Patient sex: M
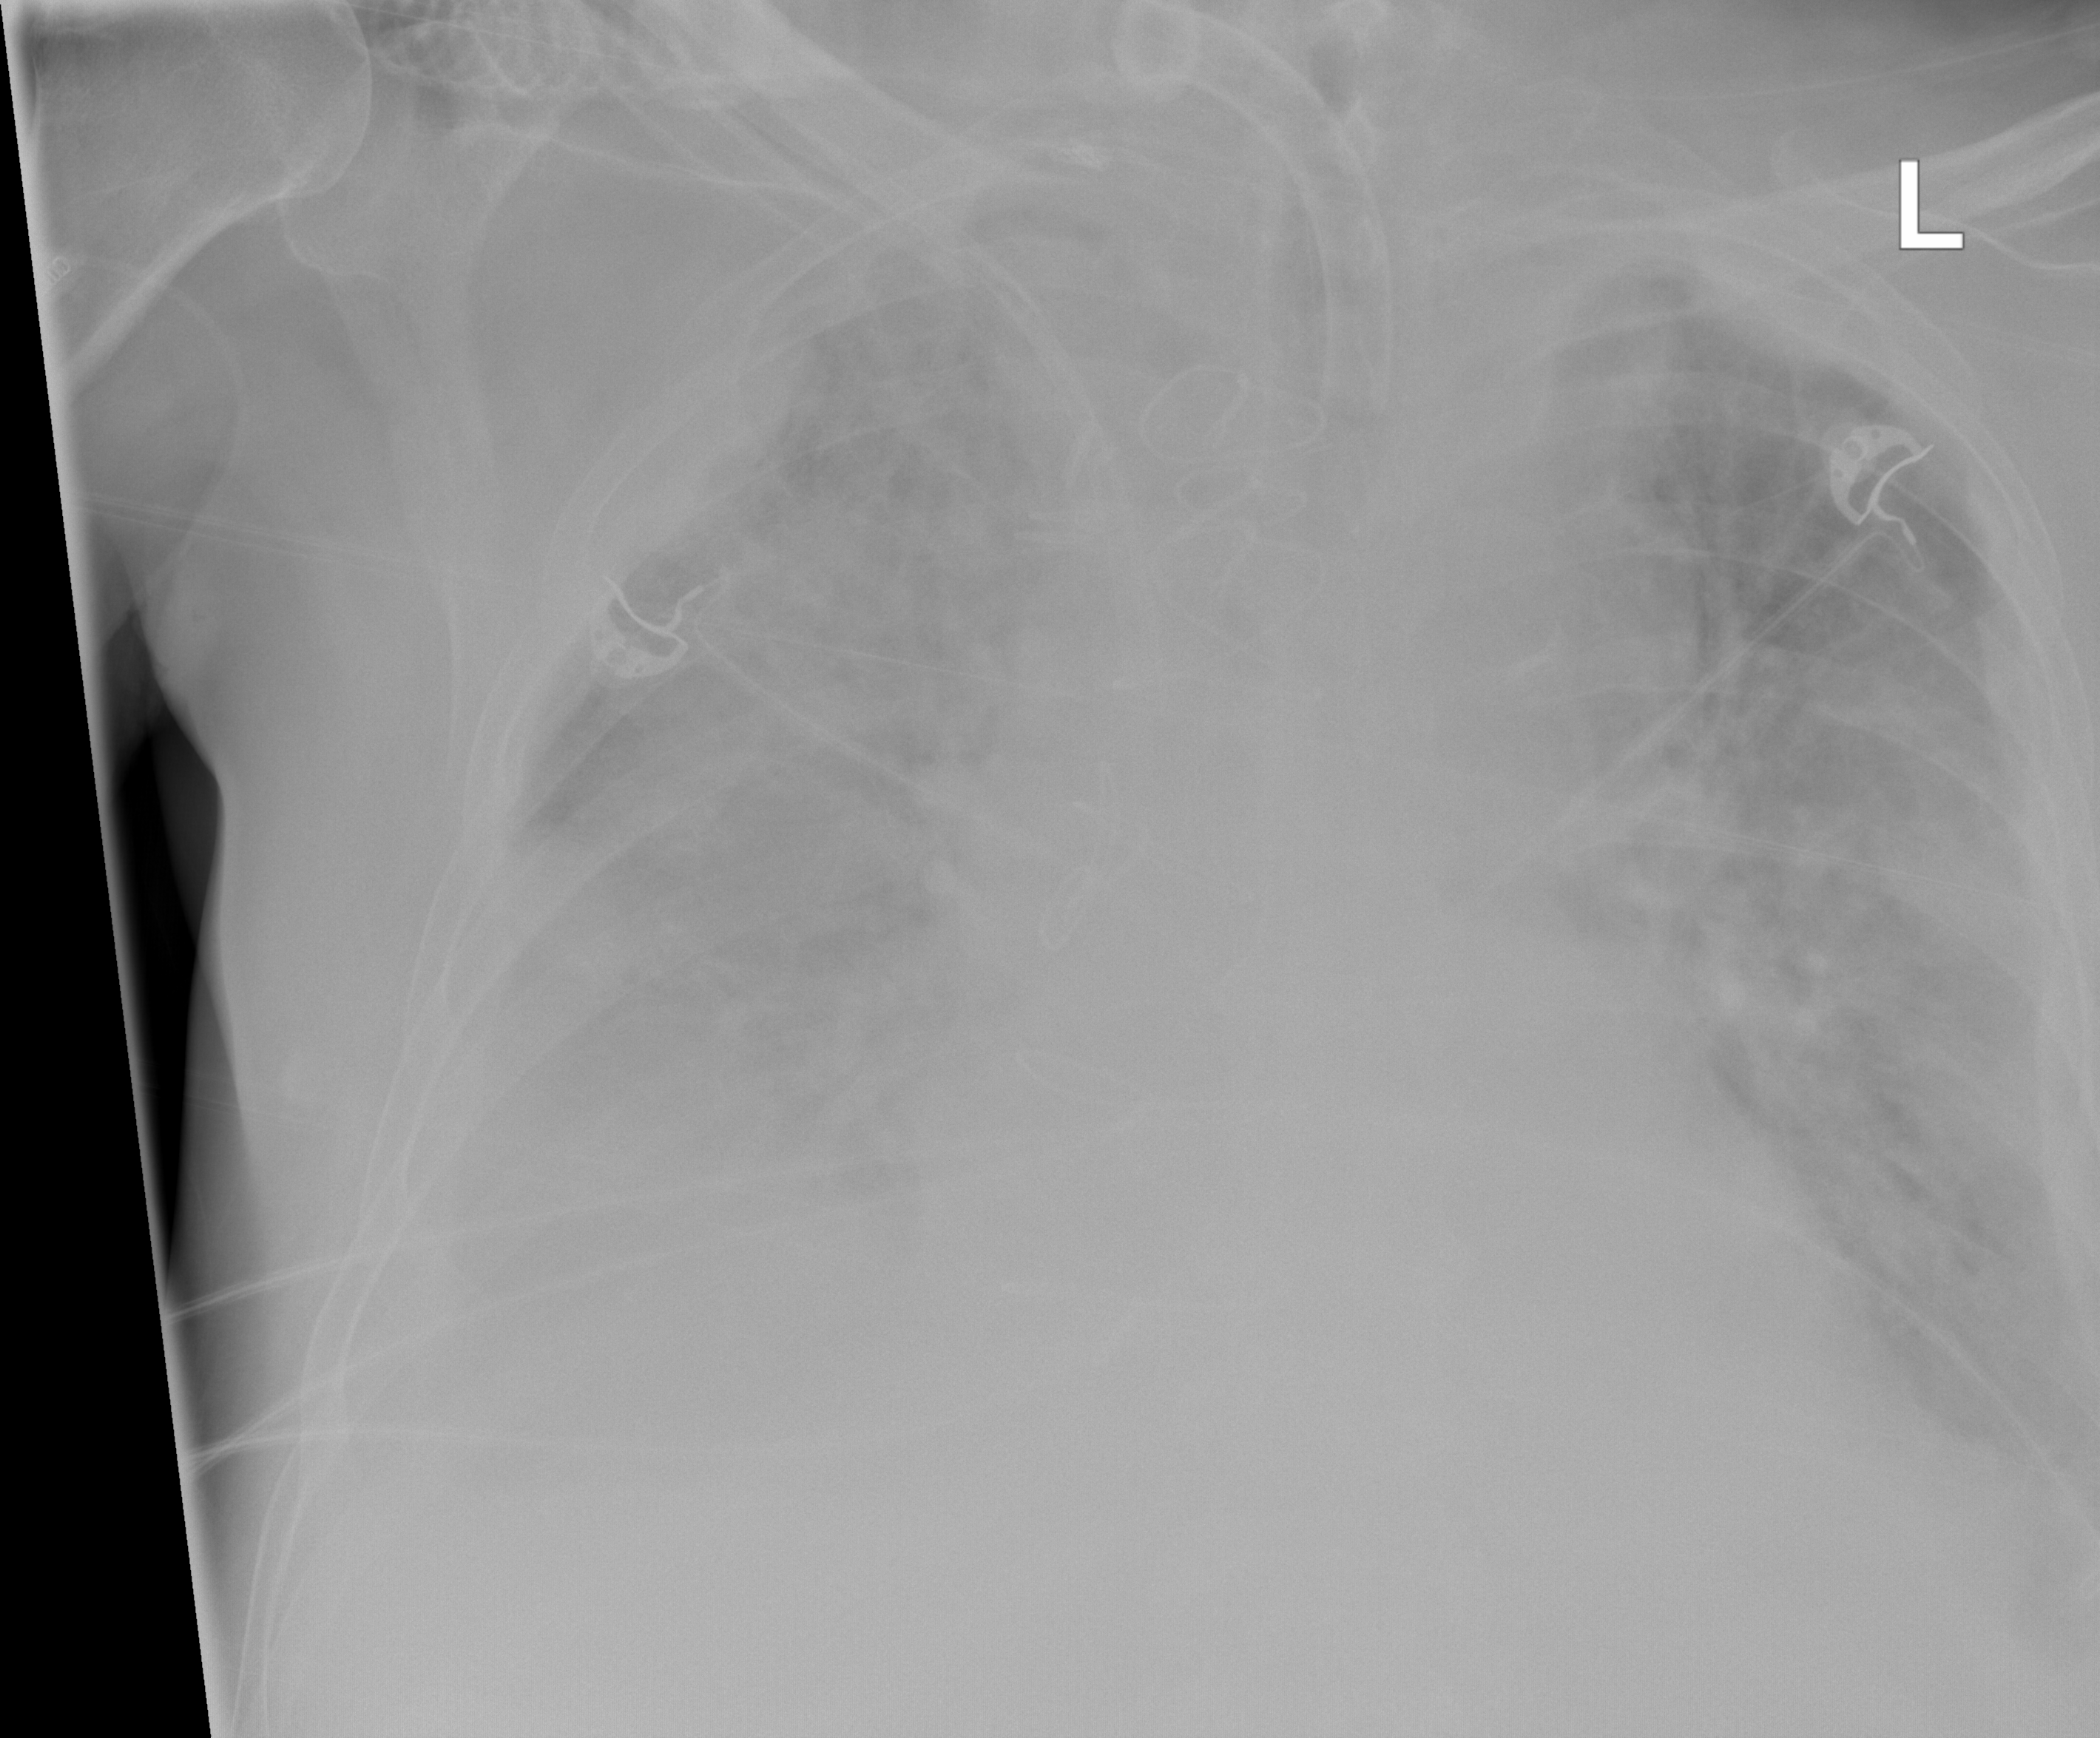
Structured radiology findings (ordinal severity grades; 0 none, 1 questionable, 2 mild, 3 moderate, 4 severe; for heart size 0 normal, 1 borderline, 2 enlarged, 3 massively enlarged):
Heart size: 2
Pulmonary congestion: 1
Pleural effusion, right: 3
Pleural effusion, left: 2
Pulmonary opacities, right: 2
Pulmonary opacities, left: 2
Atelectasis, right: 3
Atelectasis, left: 2